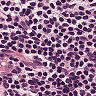
Metastatic tissue present: no